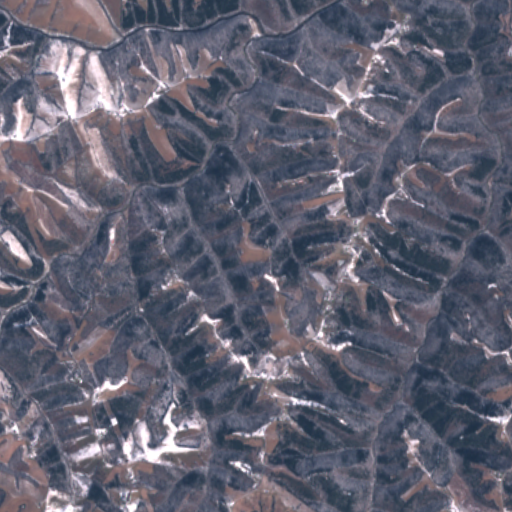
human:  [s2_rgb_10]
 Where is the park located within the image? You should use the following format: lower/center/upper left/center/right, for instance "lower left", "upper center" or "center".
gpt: The park is located in the upper left of the image.
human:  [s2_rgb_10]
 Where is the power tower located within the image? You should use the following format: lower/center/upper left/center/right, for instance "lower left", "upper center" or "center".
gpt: The power tower is located in the lower left of the image.
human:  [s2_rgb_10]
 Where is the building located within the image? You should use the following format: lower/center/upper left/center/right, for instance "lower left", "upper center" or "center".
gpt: There is no building in the image.